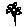
Label: flower